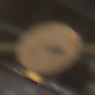
Verkehrszeichen: UeberholverbotKraftfahrzeuge
Umgebung: Indoor, Urban
Tageszeit: NotSpecified
Wetter: NotSpecified
Licht: Artificial
Jahreszeit: NotSpecified
Kontrast: MediumContrast